Interaction volume radius: 10 \u00c5
Interaction volume height: 30 \u00c5
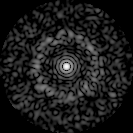
Disorder parameter: 0.8336